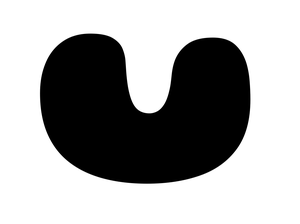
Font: Gluten_Black